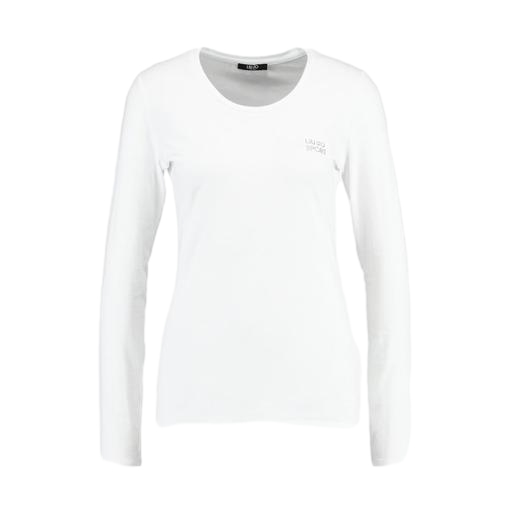
longsleeve t-shirt, white long sleeved t-shirt, longsleeved t-shirt, white background